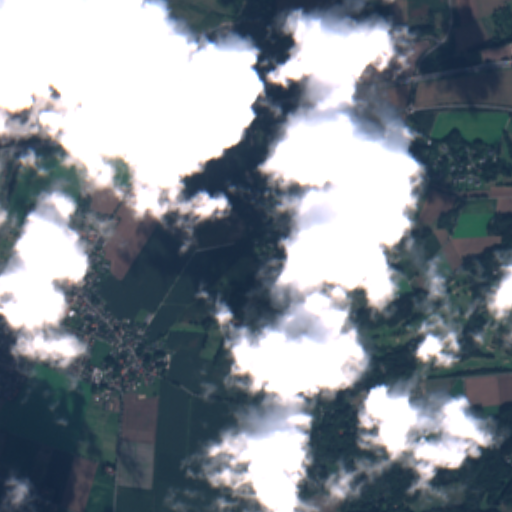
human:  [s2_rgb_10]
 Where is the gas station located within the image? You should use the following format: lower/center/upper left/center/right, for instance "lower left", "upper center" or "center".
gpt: The gas station is located in the lower left of the image.
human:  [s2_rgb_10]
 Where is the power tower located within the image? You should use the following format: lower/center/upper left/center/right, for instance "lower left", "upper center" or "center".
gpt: The power tower is located in the upper left of the image.
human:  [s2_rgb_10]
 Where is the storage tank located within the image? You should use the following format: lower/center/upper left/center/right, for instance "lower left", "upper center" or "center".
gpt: The storage tank is located in the lower left of the image.
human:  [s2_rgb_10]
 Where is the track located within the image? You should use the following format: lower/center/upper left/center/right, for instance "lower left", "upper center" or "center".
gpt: The track is located in the lower left of the image.
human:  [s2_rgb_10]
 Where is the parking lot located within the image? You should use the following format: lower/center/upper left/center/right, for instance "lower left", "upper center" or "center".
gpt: There is no parking lot in the image.